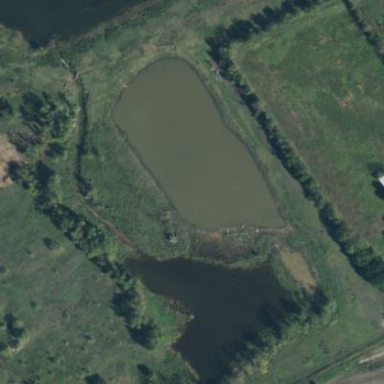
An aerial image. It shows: Pond with natural water.